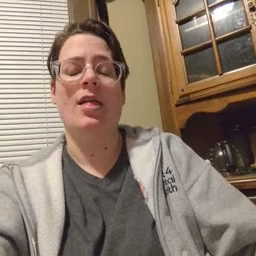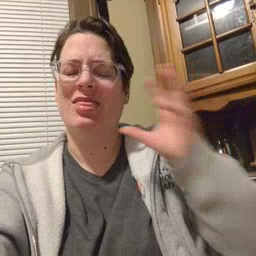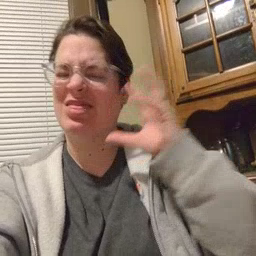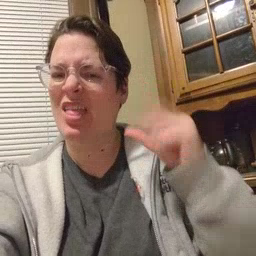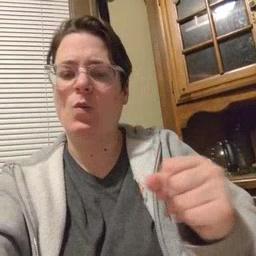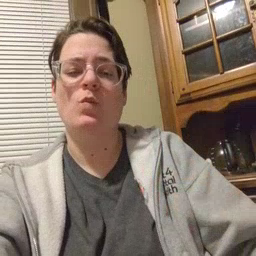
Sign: loud